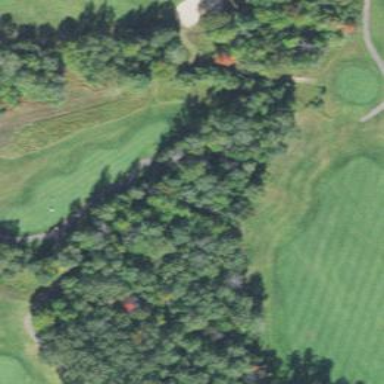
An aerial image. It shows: Grass area designated as golf tee.